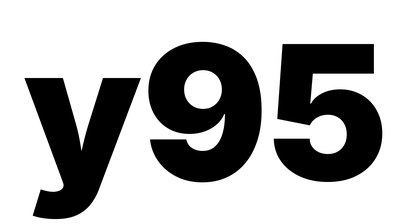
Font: Inter_Black